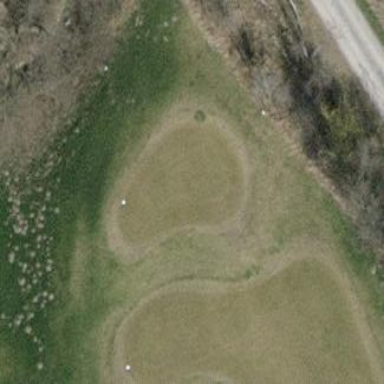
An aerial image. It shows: Golf tee on grassy land.